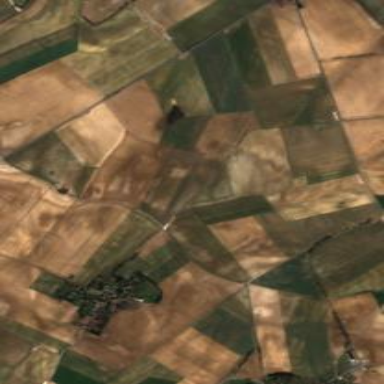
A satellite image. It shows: Picturesque farmland scene.